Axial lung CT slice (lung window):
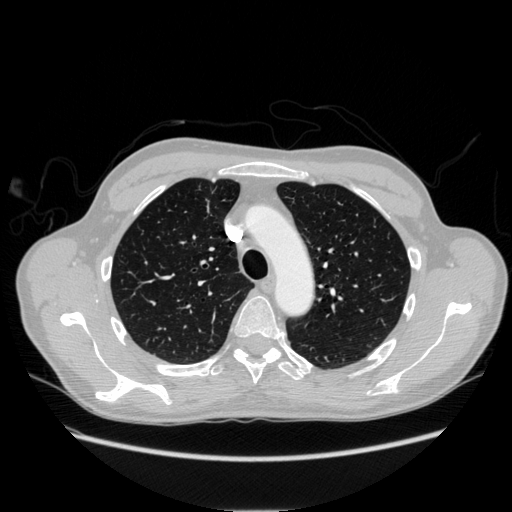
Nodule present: no